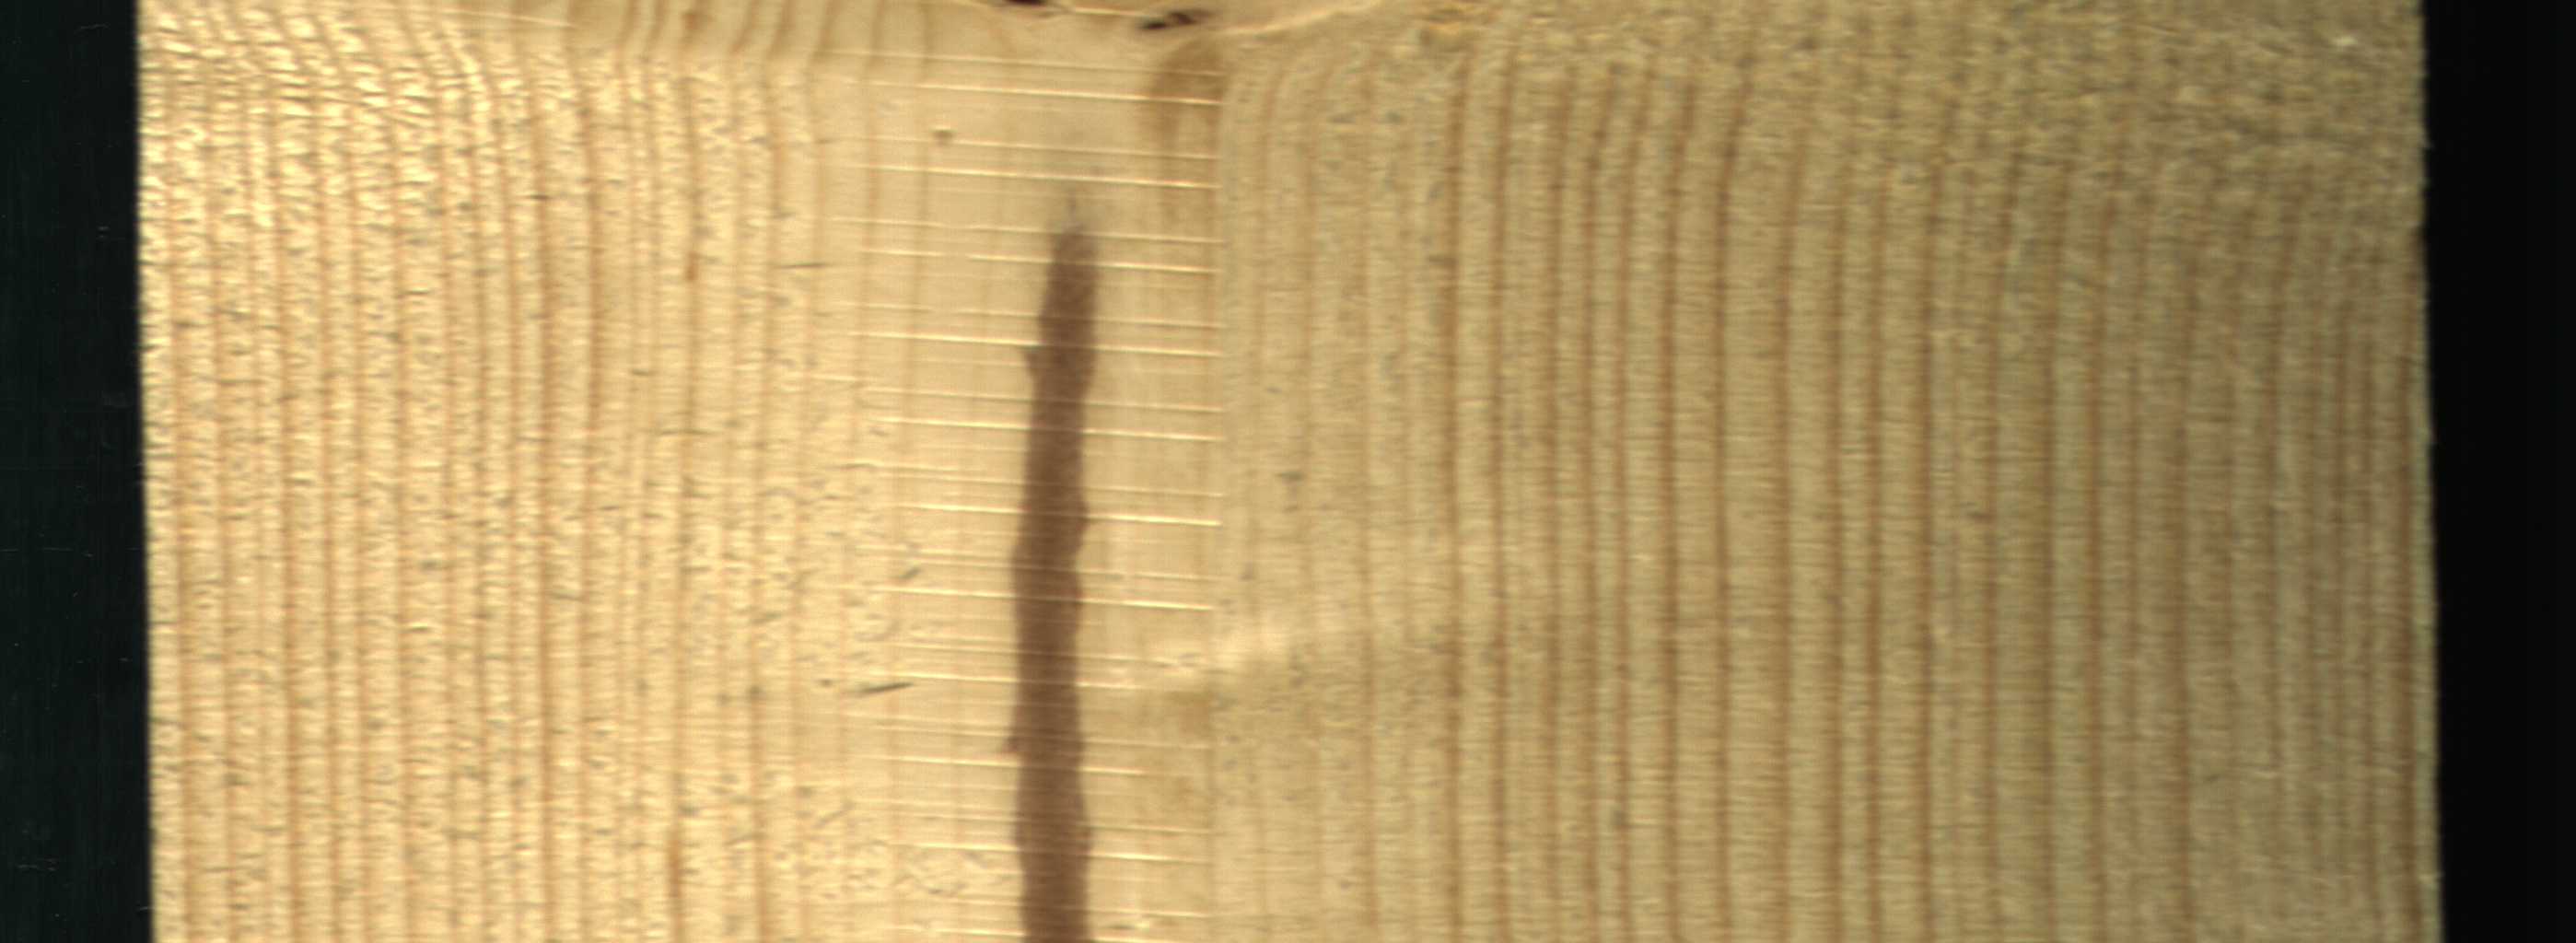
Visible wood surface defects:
Marrow
Dead_Knot
Dead_Knot